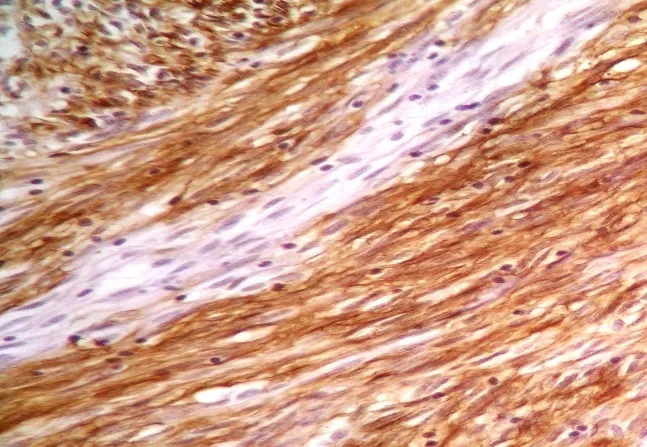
Immunohistochemical findings. Positive staining with CD34.
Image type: pathology (immunostaining)